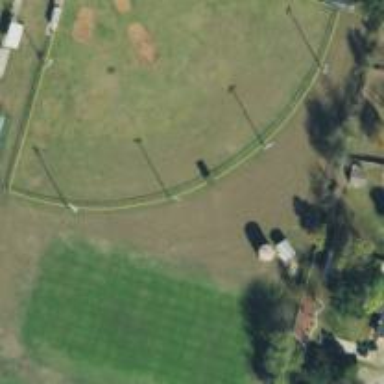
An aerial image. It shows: Baseball pitch for leisure land activities.